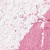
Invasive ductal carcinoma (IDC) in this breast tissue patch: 0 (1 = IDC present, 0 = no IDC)